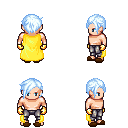
a pixel art fantasy rpg character, male body template, human, light skin, yellow cape, metal pants, white cyan pixie cut hairstyle, gold gloves, brown slippers, four views (front, back, left, right), 2x2 character sprite sheet, small pixel art, hard edges, no anti-aliasing